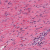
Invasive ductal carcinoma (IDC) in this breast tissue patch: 0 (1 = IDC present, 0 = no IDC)